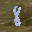
Label: 8